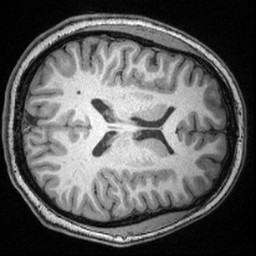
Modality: T1w
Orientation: axial
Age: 16
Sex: female
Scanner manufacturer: siemens
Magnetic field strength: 3 T
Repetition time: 2.4 s
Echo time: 0.00374 s